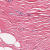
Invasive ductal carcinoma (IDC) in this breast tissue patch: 0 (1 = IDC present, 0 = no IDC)